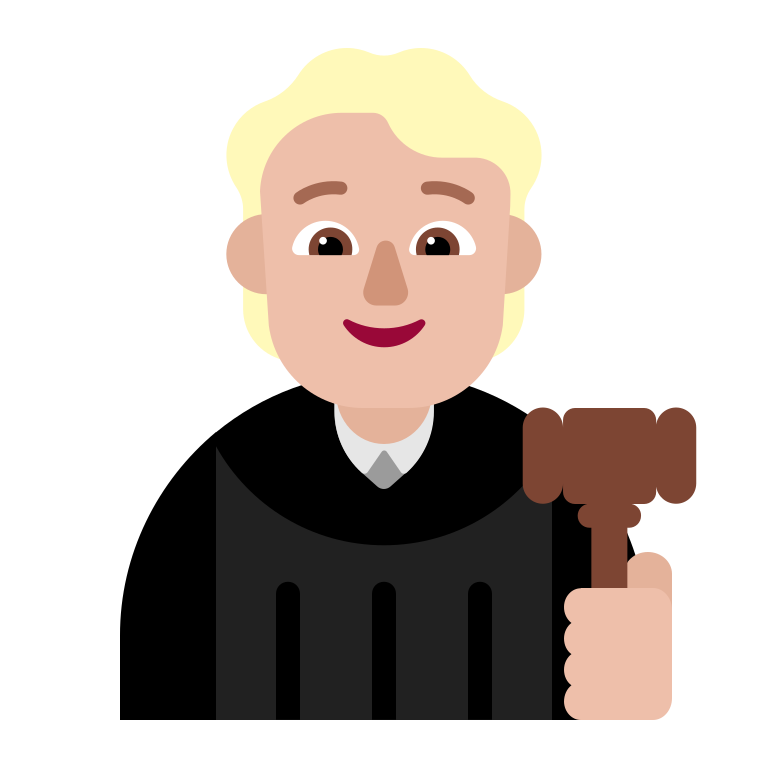
judge flat  light